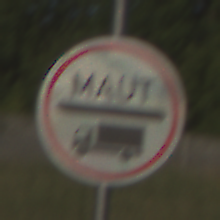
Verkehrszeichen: Mautpflicht
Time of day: MorningAfternoon
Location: Outdoor (Nature)
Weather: Clear
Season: NotSpecified
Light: Natural